Aerial crown-view tile of a tropical tree (Barro Colorado Island, Panama), acquired 20241216:
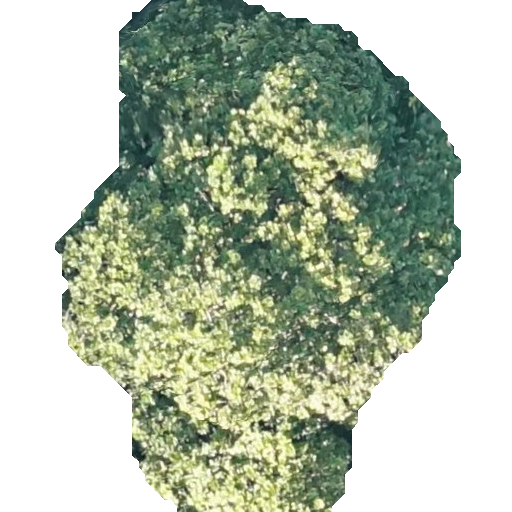
Species: Anacardium excelsum
GBIF accepted scientific name: Anacardium excelsum
Crown area: 222.02 m²